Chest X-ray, PA view. Patient: 50 years old, sex F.
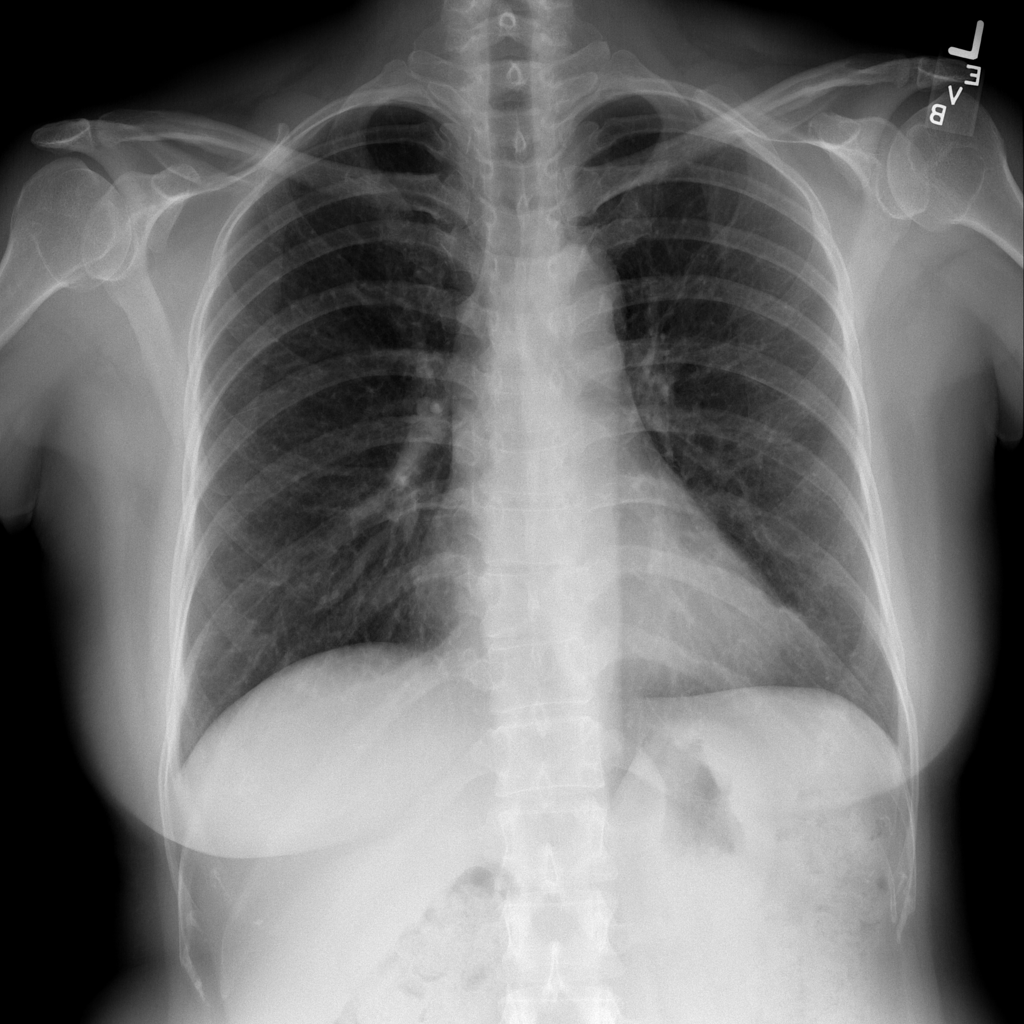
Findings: Infiltration